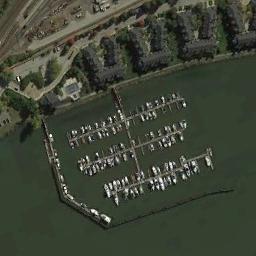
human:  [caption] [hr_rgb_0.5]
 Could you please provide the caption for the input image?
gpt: There are a lot of buildings beside the harbor .

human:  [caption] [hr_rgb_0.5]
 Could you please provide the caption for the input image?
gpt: There are many houses near the harbor .

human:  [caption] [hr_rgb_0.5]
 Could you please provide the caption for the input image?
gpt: There are some yachts lined up on the sea next to the harbor next to the forest, And some empty seats .

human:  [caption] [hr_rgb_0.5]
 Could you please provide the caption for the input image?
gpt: The harbor has lots of neatly docked boats and some buildings are next to the harbor .

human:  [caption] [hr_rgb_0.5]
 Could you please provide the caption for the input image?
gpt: There are black buildings and many ships at the harbor .